Question: I use the following styles to style my ActionBar:
'''
<style name="Theme.Bloodpressure" parent="@android:style/Theme.Holo.Light">
<item name="android:actionBarStyle">@style/ActionBar.Solid.Bloodpressure</item>
</style>
<style name="ActionBar.Solid.Bloodpressure" parent="@android:style/Widget.Holo.Light.ActionBar.Solid">
<item name="android:background">@drawable/ab_background_textured_bloodpressure</item>
<item name="android:backgroundSplit">@drawable/ab_background_textured_bloodpressure</item>
<item name="android:titleTextStyle">@style/MyTheme.ActionBar.TitleTextStyle</item>
</style>
<style name="MyTheme.ActionBar.TitleTextStyle" parent="@android:style/Widget.Holo.Light.ActionBar.Solid">
<item name="android:textColor">@color/action_bar_title_color</item>
<item name="android:textSize">@dimen/np_top_margin</item>
</style>
'''
I am being displayed the following menu icon:

How do I show the holo light menu icon instead of the current black one?
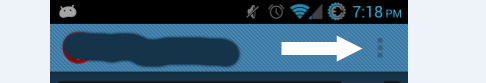
Answer: The current icon the 'Holo Light' overflow icon.
You can override the overflow button style of the 'Holo Light'-theme with 'android:actionOverflowButtonStyle'
'''
<style name="Theme.Bloodpressure" parent="@android:style/Theme.Holo.Light">
<item name="android:actionBarStyle">@style/ActionBar.Solid.Bloodpressure</item>
/* Use Holo Dark style for the overflow icon*/
<item name="android:actionOverflowButtonStyle">@android:style/ActionBar.Holo.ActionButton.Overflow</item>
</style>
'''